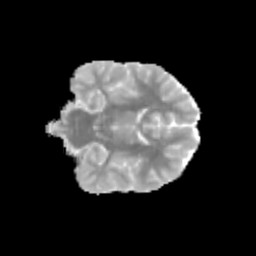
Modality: MD
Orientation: coronal
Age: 9
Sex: male
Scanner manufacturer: siemens
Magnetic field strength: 3 T
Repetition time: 3.8 s
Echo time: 0.07 s